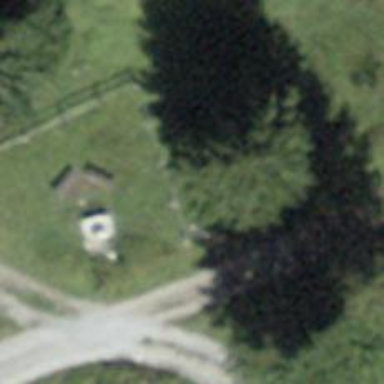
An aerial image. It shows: BBQ amenity.